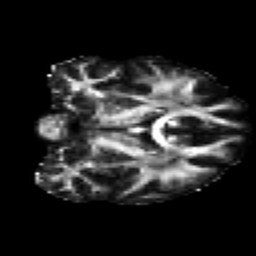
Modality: FA
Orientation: coronal
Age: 26
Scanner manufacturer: siemens
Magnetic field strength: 3 T
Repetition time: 2.2 s
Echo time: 0.084 s